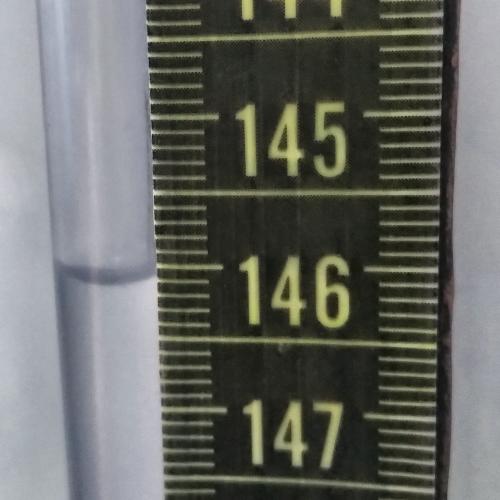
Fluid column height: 146.1 cm